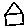
Label: house